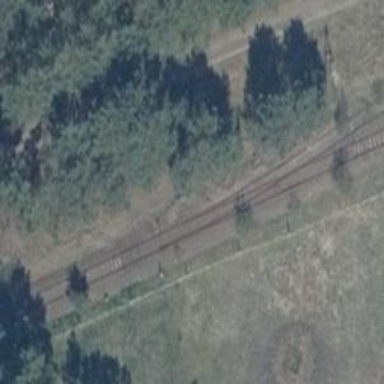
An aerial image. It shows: Railway switch.